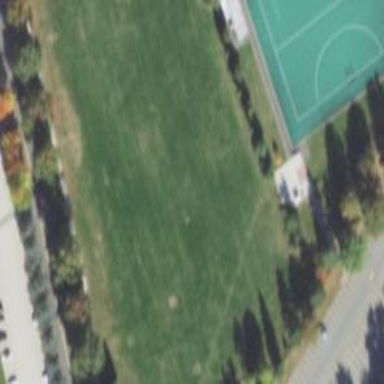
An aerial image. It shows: Soccer pitch designated for leisure and sports activities.